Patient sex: M
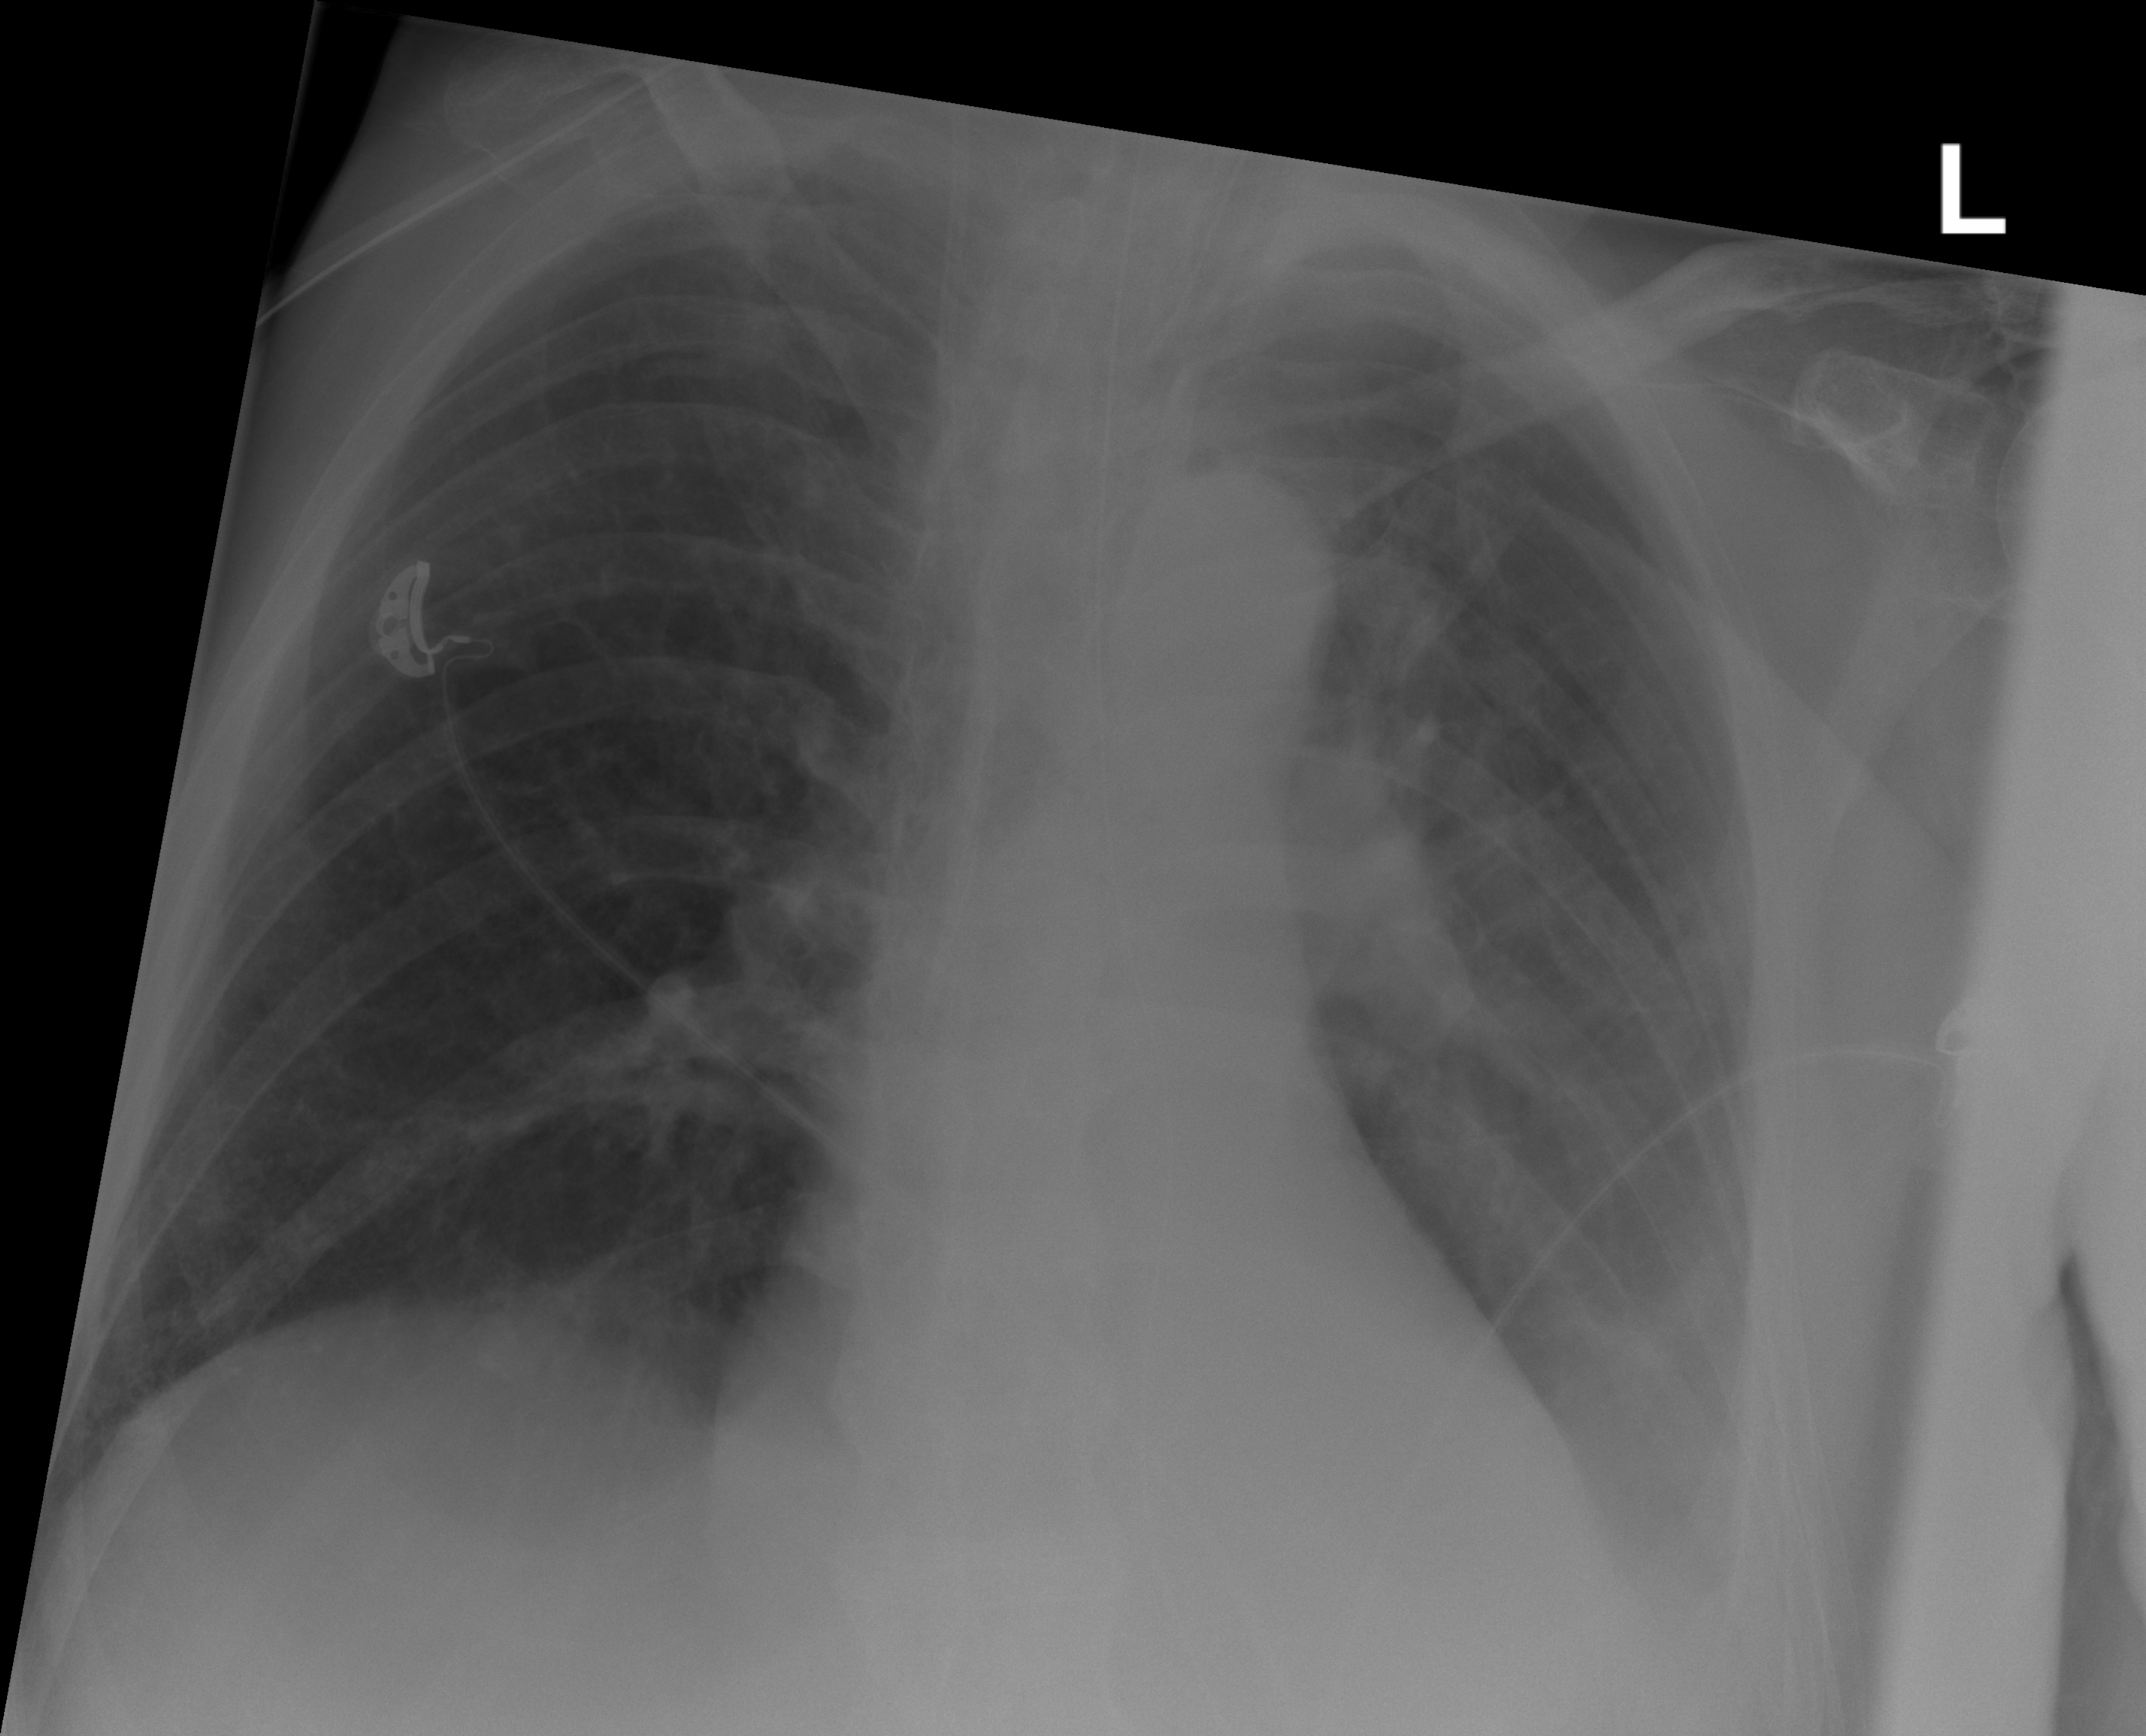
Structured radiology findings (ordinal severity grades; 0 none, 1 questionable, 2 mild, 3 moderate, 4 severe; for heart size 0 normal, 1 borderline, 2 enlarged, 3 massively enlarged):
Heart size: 0
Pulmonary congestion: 0
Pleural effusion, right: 0
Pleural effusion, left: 2
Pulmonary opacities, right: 0
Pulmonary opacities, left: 0
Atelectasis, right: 0
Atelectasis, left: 0